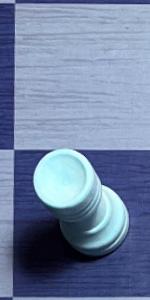
Label: Rook_White